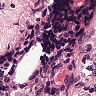
Metastatic tissue present: no